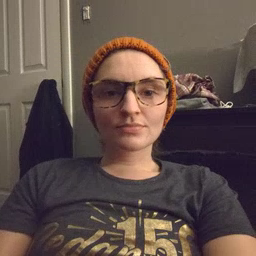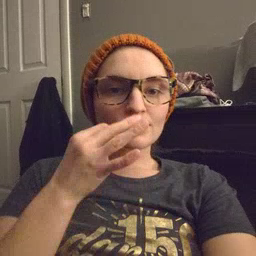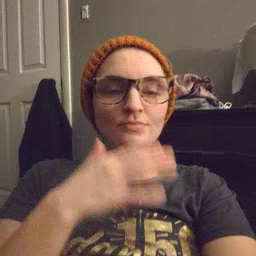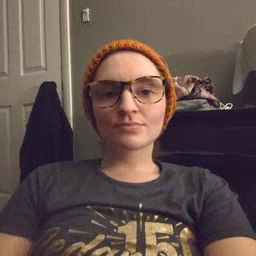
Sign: bee